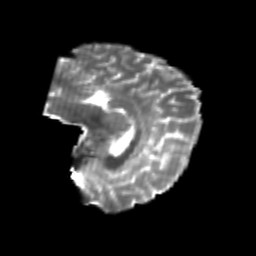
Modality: T2w
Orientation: sagittal
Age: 23
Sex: female
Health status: healthy
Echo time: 0.074 s